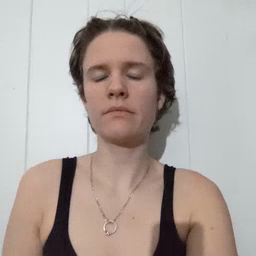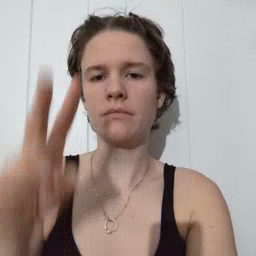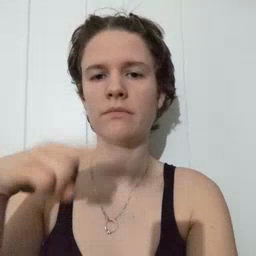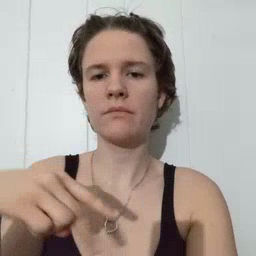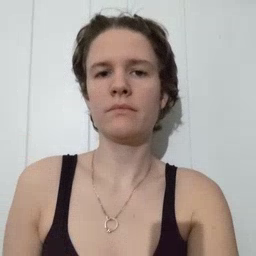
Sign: read